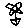
Label: flower